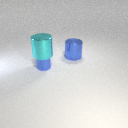
large blue metal cylinder behind small blue metal cylinder